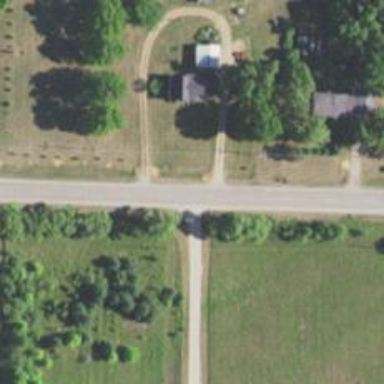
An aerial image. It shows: Tertiary road.